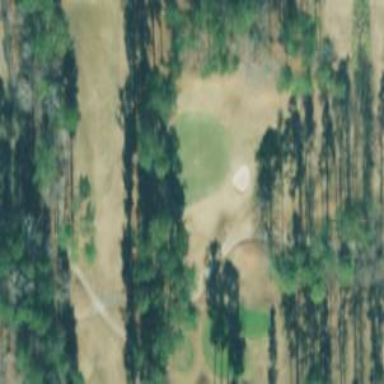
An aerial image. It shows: View of golf hole.